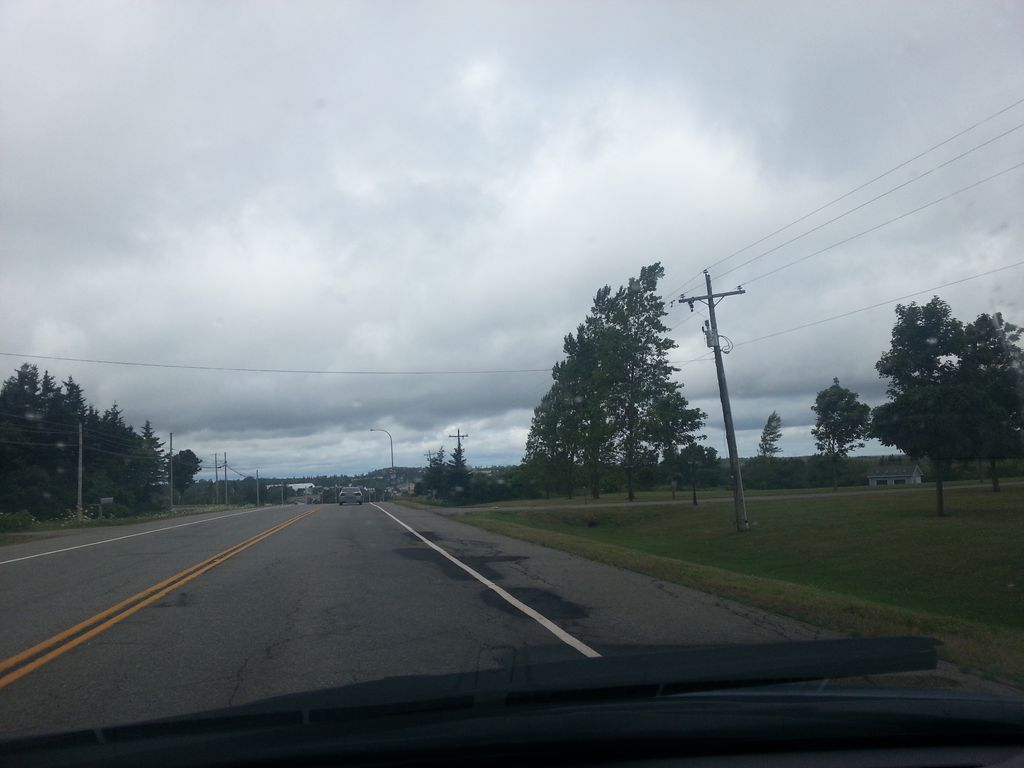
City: charlottetown